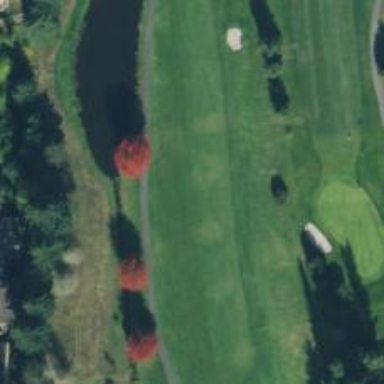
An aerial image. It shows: Golf hole.